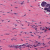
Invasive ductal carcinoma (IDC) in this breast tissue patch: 0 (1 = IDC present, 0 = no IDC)